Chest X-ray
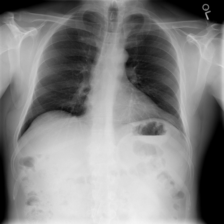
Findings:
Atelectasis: negative
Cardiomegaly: negative
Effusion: negative
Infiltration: negative
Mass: negative
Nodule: negative
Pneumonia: negative
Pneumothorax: negative
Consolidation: negative
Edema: negative
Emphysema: negative
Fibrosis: negative
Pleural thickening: negative
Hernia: negative